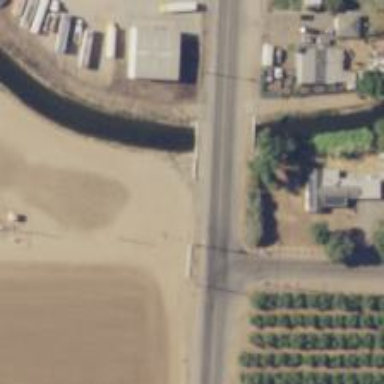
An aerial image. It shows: Culvert underpass for canal.